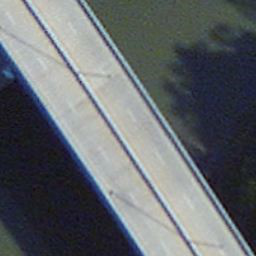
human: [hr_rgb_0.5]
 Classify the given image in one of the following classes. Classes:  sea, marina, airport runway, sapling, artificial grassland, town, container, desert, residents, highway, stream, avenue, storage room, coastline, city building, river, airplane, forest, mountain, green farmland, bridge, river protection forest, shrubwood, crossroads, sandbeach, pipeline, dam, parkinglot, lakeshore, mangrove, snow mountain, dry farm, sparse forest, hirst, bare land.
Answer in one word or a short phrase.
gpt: bridge